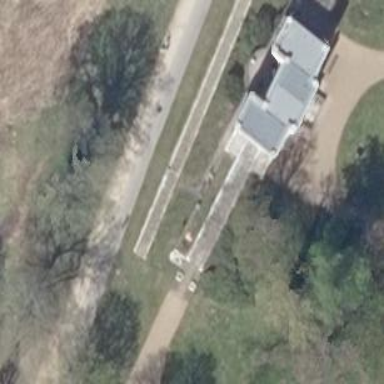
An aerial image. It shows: Footway with colonnade covering.